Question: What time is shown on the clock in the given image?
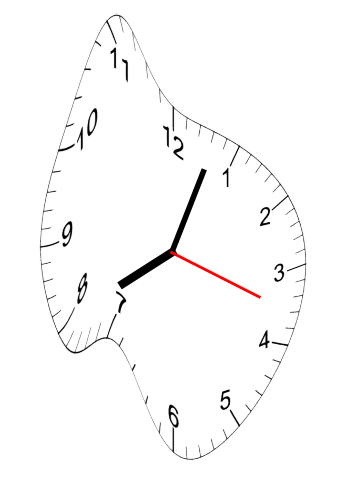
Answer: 08:03:18